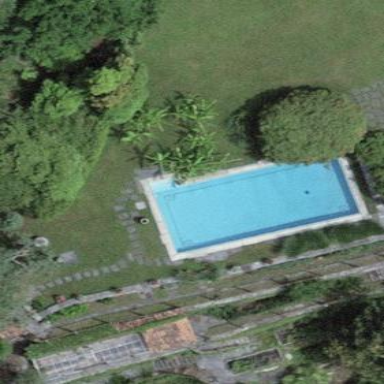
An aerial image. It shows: Swimming pool located in leisure land.